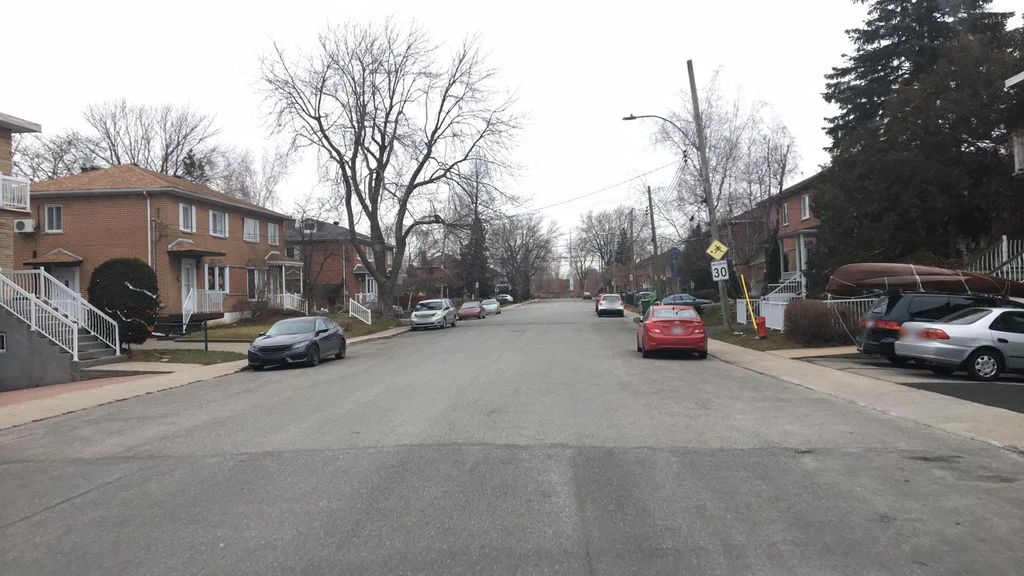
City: montreal